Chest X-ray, AP view. Patient: 65 years old, sex M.
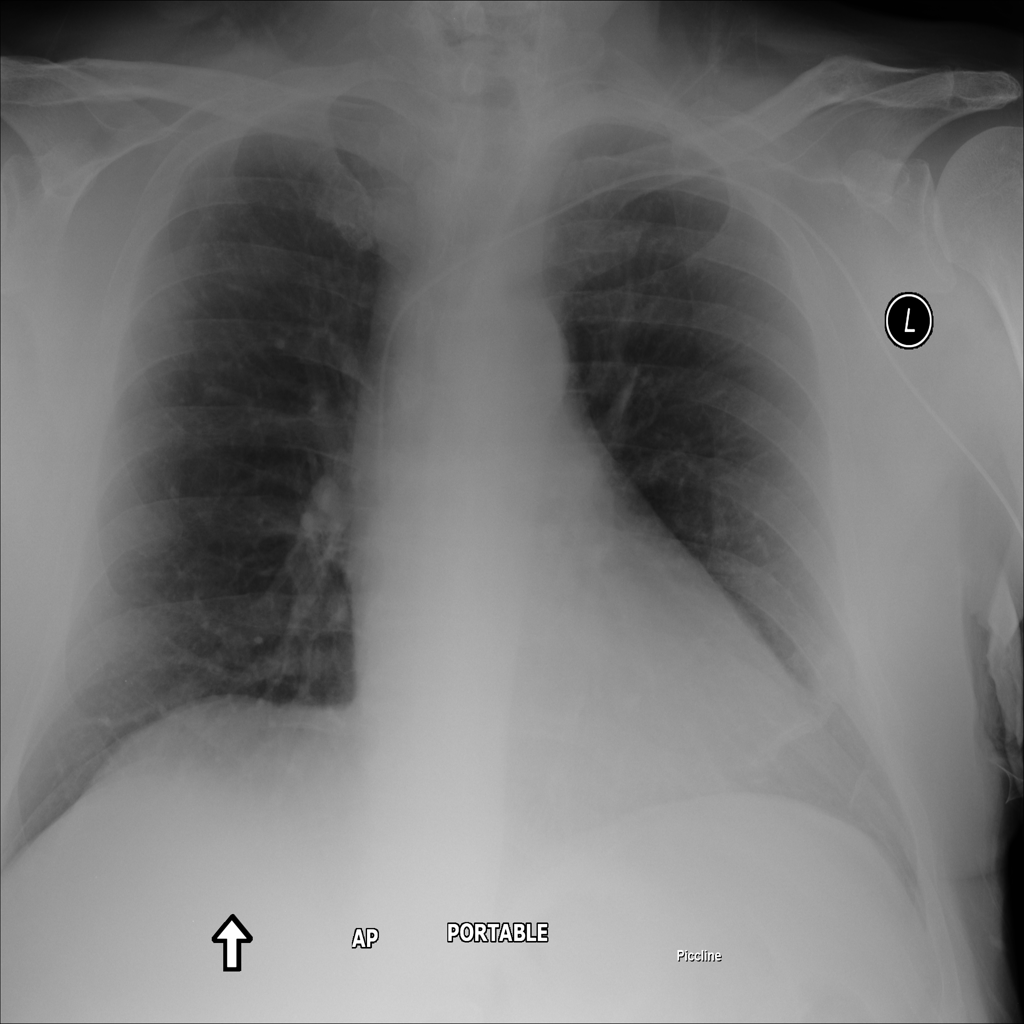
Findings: No Finding